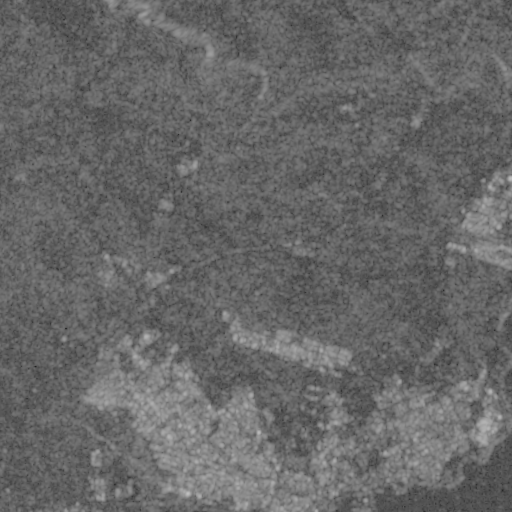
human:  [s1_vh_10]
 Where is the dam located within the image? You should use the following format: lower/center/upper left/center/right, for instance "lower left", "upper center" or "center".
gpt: The dam is located in the upper left of the image.
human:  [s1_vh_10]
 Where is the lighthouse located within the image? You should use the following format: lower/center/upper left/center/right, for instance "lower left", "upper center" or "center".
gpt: The lighthouse is located in the lower right of the image.
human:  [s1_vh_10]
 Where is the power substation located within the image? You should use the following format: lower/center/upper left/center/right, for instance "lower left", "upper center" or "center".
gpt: The power substation is located in the center left of the image.
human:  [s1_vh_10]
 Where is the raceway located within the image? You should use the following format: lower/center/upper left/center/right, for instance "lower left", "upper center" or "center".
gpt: The raceway is located in the lower left of the image.
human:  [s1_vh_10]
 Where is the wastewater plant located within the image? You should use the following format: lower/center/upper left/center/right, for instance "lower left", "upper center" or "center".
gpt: The wastewater plant is located in the lower left of the image.
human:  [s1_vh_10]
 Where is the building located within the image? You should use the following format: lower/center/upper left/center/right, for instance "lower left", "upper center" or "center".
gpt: There is no building in the image.

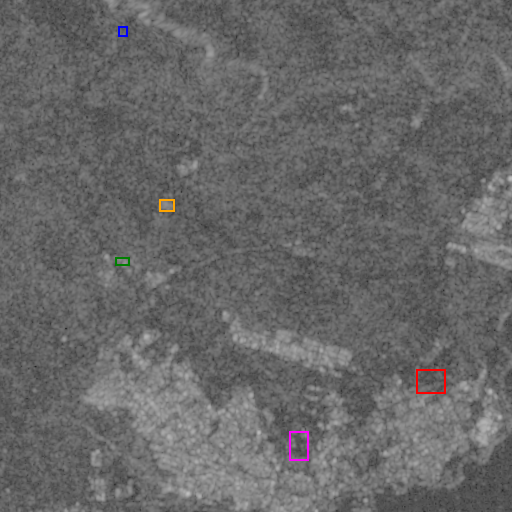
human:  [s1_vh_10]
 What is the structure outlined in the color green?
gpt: The structure outlined in green is a gas station.
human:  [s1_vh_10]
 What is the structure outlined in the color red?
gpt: The structure outlined in red is a park.
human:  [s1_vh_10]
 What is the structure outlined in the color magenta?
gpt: The structure outlined in magenta is a parking lot.
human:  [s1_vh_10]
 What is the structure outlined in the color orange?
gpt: The structure outlined in orange is a power substation.
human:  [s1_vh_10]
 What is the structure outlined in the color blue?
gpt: The structure outlined in blue is a storage tank.
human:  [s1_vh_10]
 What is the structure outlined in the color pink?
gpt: There is no pink outline.